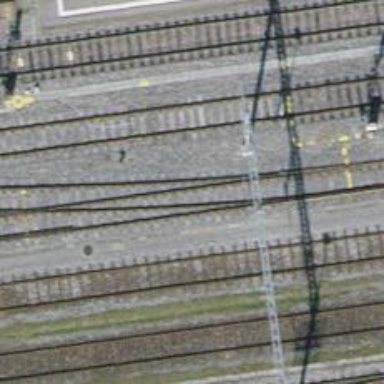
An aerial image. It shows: Single-track electrified railway siding with contact line.